Question: What app is mentioned in the prompt?
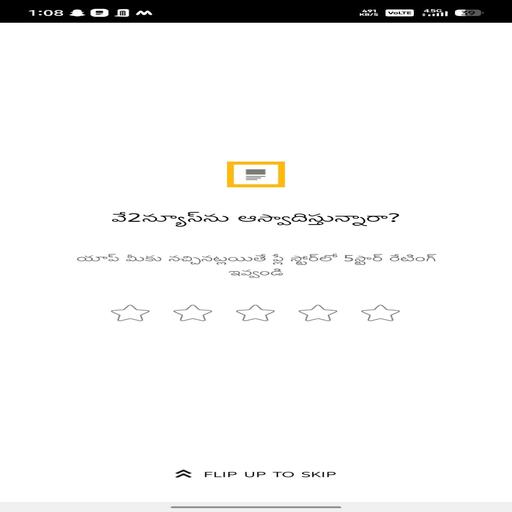
Answer:  Way2News